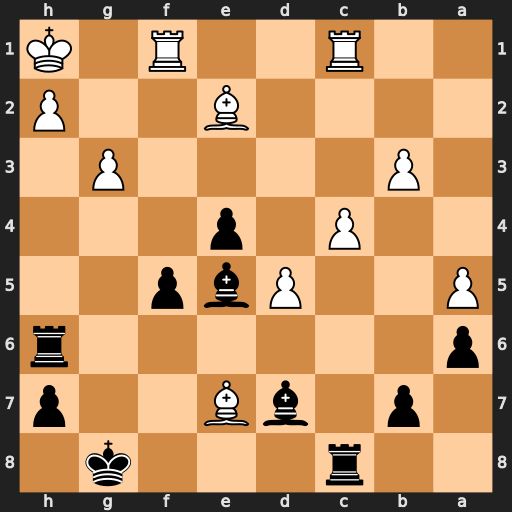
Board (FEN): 2r3k1/1p1bB2p/p6r/P2Pbp2/2P1p3/1P4P1/4B2P/2R2R1K
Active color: b
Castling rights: -
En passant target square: -
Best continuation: Bxg3 h4 Bxh4 Bxh4 Rxh4+ Kg2 f4